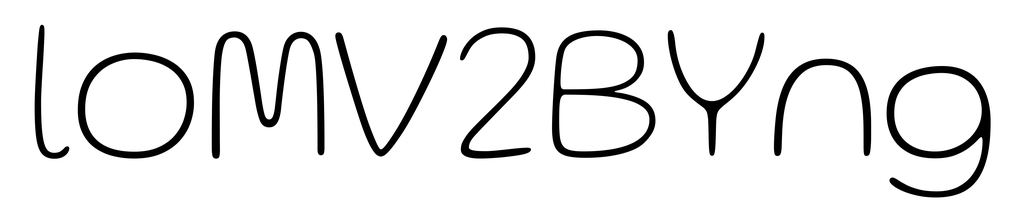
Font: Gluten_Thin